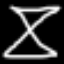
Label: hourglass